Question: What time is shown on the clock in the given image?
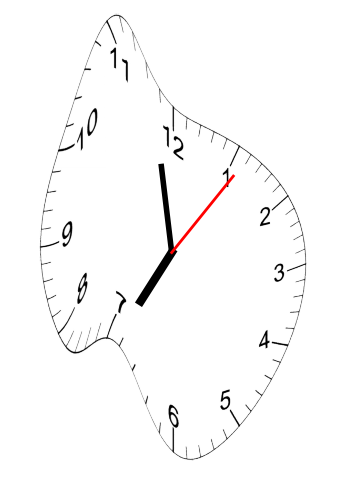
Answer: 06:58:06